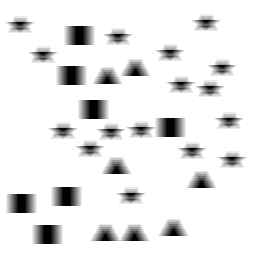
Squares: 7
Triangles: 7
Stars: 16
Total shapes: 30